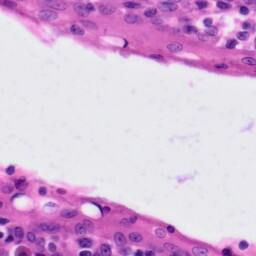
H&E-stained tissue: Tonsil